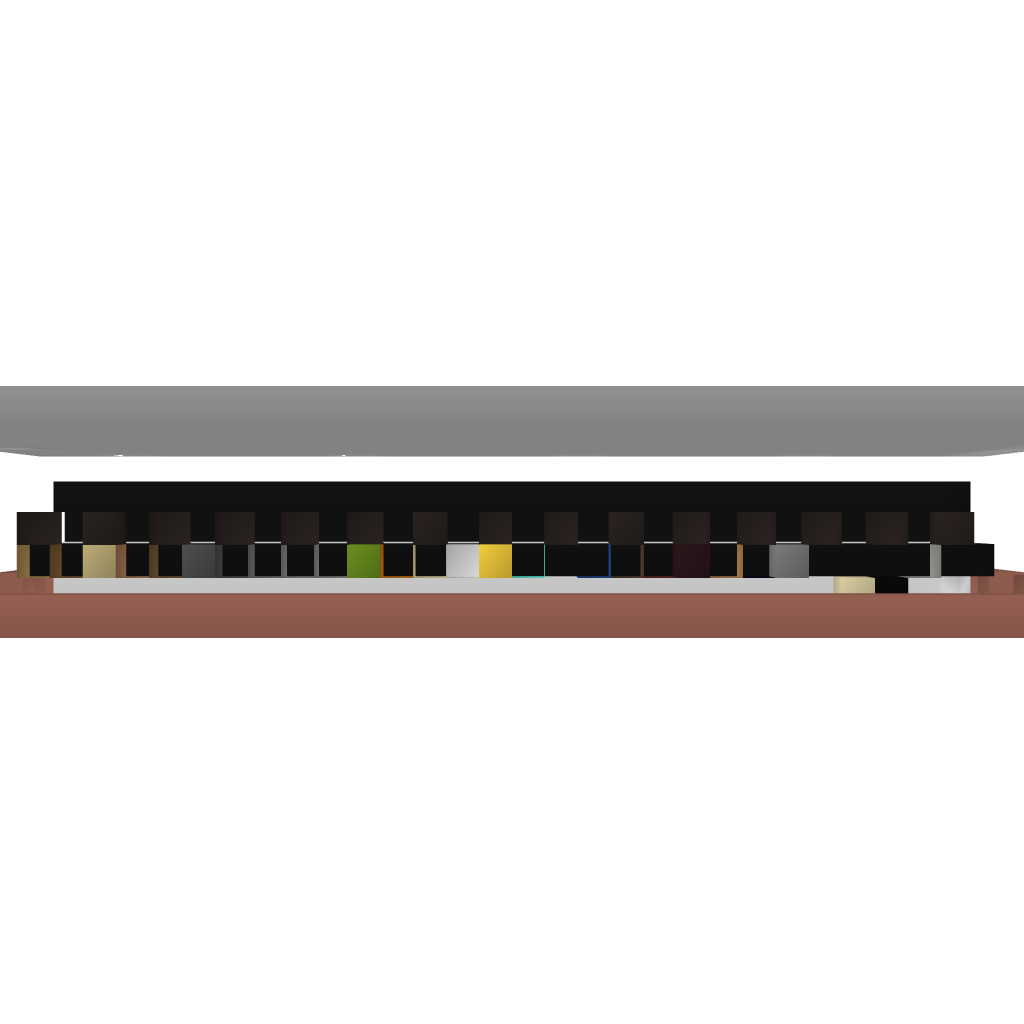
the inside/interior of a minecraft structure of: Automatic sorting system